Chest X-ray. View position: PA
Patient age: 50
Patient sex: F
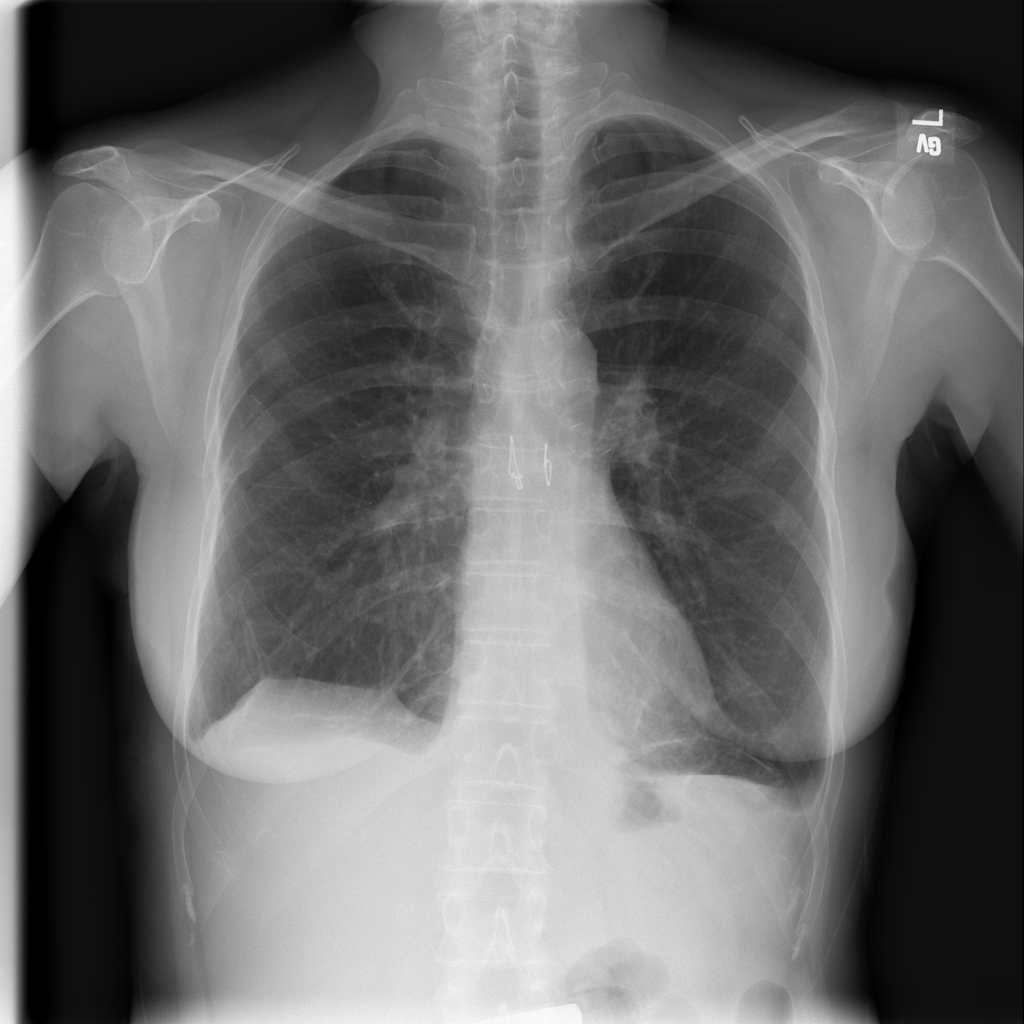
Finding: Pneumothorax